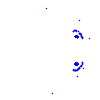
Particle: electron